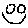
Label: smiley face